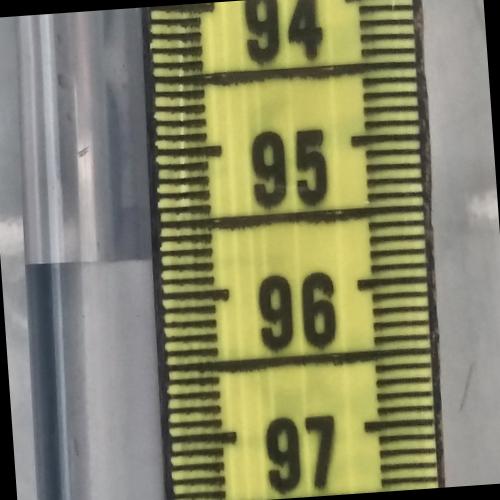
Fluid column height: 95.7 cm